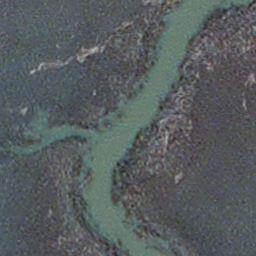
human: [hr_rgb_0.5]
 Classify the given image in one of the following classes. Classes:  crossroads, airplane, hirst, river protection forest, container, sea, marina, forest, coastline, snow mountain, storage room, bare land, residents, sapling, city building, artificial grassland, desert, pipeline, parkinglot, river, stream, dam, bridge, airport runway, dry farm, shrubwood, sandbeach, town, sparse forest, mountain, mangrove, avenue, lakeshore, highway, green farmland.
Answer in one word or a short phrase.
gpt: stream